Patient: sex M, age 32
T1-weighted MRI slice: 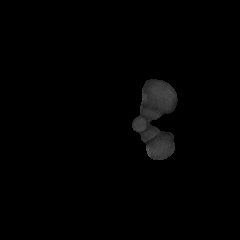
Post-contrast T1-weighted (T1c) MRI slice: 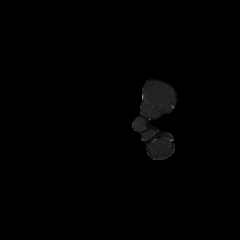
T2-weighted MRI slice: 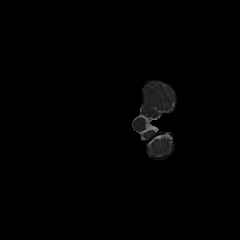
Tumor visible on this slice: no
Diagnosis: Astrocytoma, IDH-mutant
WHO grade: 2